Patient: sex F, age 59
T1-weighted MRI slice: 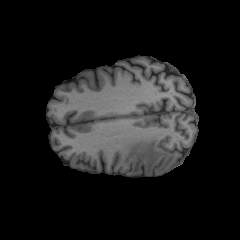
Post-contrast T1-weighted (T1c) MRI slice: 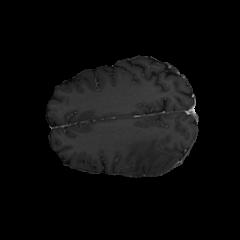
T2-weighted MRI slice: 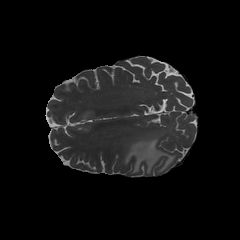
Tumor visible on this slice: yes
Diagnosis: Glioblastoma, IDH-wildtype
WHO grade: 4